Question: My following piece of code is working correctly on small screen devices such as 3.7", 4" and 4.6" devices. This is footer menu that contains three images at the button screen.
When I launch the app on 7" devices all these three images align right. But those are not stretch to fill screen. they just fill half of screen and the rest is nothing.
Any comments would be appreciated. Thanks.
'''
<LinearLayout
xmlns:android="http://schemas.android.com/apk/res/android"
android:layout_width="match_parent"
android:layout_height="wrap_content"
android:orientation="horizontal"
android:weightSum="3"
android:id="@+id/footerBarContainer" >
<ToggleButton
android:layout_width="0dp"
android:layout_height="wrap_content"
android:layout_weight="1"
android:id="@+id/tbBrowse"
android:background="@drawable/btn_tg_browse"
android:textOn=""
android:textOff=""
android:focusable="false"
android:focusableInTouchMode="false"
android:checked="false"
android:gravity="bottom"/>
<ToggleButton
android:layout_width="0dp"
android:layout_height="wrap_content"
android:layout_weight="1"
android:id="@+id/tbHotSpot"
android:background="@drawable/btn_tg_hotspot"
android:textOn=""
android:textOff=""
android:focusable="false"
android:focusableInTouchMode="false"
android:checked="true"
android:gravity="bottom"/>
<ToggleButton
android:layout_width="0dp"
android:layout_height="wrap_content"
android:layout_weight="1"
android:id="@+id/tbMatches"
android:background="@drawable/btn_tg_matches"
android:textOn=""
android:textOff=""
android:focusable="false"
android:focusableInTouchMode="false"
android:checked="false"
android:gravity="bottom"/>
</LinearLayout>
'''

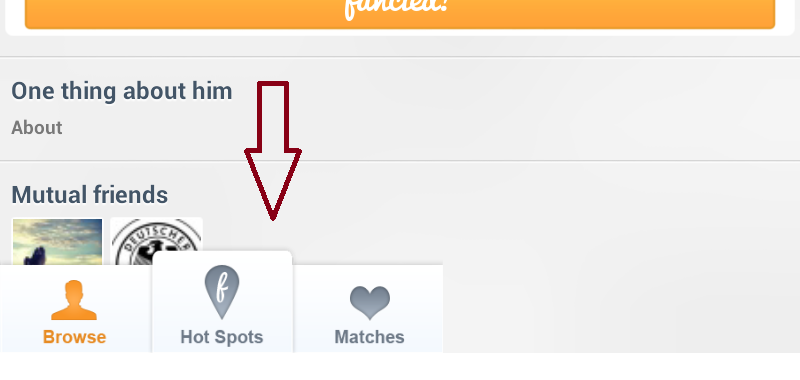
Answer: Finally, I found solution. I'm sure above code (the code I've written in my question) is right. But have no idea why on my G.Tab 8" was not displaying well!
I added new transparent view on top of footer. Although it's not clean way but at least works on my tablet. This is new code:
'''
<LinearLayout
xmlns:android="http://schemas.android.com/apk/res/android"
android:layout_width="match_parent"
android:layout_height="wrap_content"
android:orientation="vertical">
<View
android:layout_width="match_parent"
android:layout_height="1dp"
android:background="@color/transparent"/>
<LinearLayout
android:layout_width="match_parent"
android:layout_height="wrap_content"
android:orientation="horizontal"
android:id="@+id/footerBarContainer">
<ToggleButton
android:layout_width="0dp"
android:layout_height="wrap_content"
android:layout_weight="1"
android:id="@+id/tbBrowse"
android:background="@drawable/btn_tg_browse"
android:textOn=""
android:textOff=""
android:focusable="false"
android:focusableInTouchMode="false"
android:checked="false"/>
<ToggleButton
android:layout_width="0dp"
android:layout_height="wrap_content"
android:layout_weight="1"
android:id="@+id/tbHotSpot"
android:background="@drawable/btn_tg_hotspot"
android:textOn=""
android:textOff=""
android:focusable="false"
android:focusableInTouchMode="false"
android:checked="true"/>
<ToggleButton
android:layout_width="0dp"
android:layout_height="wrap_content"
android:layout_weight="1"
android:id="@+id/tbMatches"
android:background="@drawable/btn_tg_matches"
android:textOn=""
android:textOff=""
android:focusable="false"
android:focusableInTouchMode="false"
android:checked="false"/>
</LinearLayout>
</LinearLayout>
'''
Screenshot on my tablet: